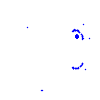
Particle: pion